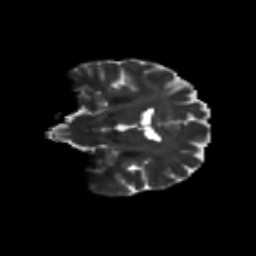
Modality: T2w
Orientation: coronal
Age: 61
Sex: female
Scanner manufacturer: siemens
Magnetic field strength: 3 T
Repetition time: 8.6 s
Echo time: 0.095 s